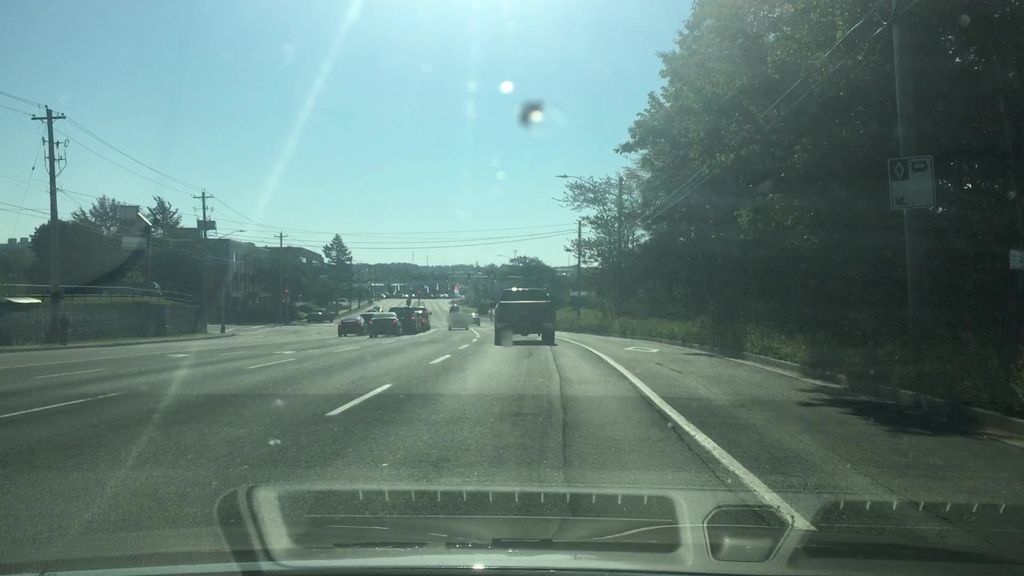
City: halifax